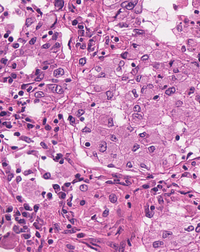
Tumor epithelial tissue: yes
Tumor-associated stroma tissue: yes
Normal tissue: no